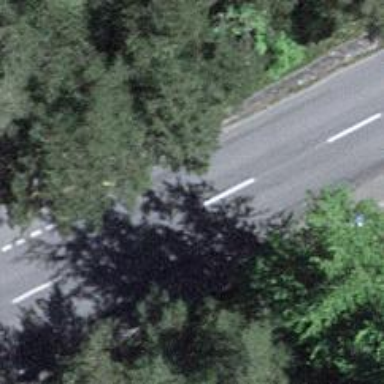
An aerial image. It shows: Uncontrolled crossing on the road.